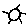
Label: sun